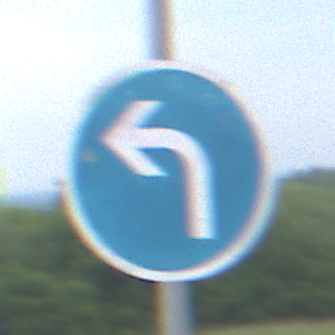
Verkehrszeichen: VorgeschriebeneFahrtrichtungLinks
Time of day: Midday
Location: Outdoor (RoadRail)
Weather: PartlyCloudy
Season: NotSpecified
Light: Natural